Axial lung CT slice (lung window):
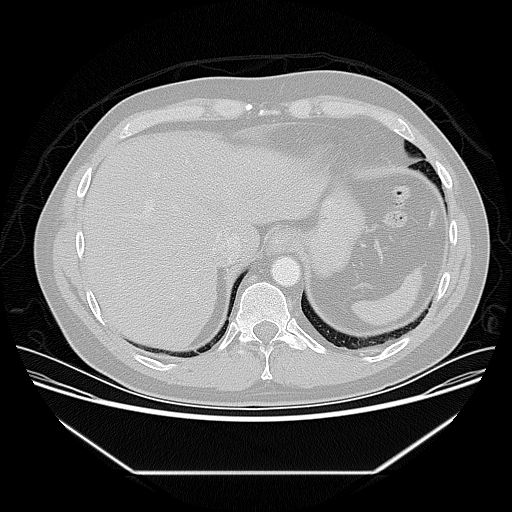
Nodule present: no